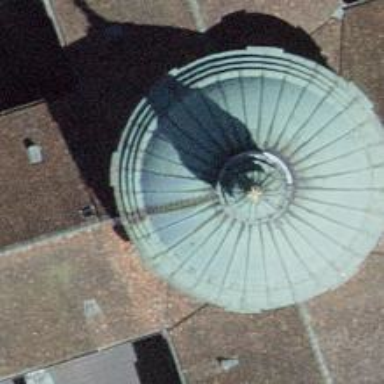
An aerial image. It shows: Building with dome-shaped roof.